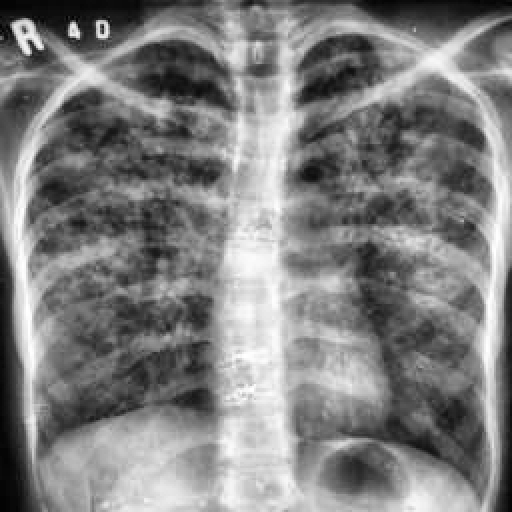
Finding: TUBERCULOSIS